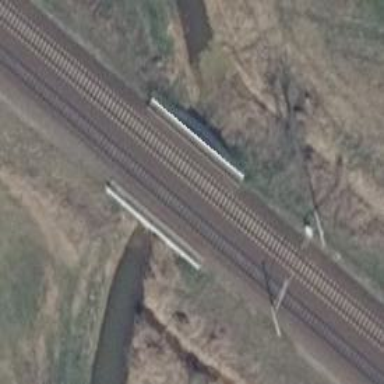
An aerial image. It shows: Bridge with electrified railway tracks featuring contact line.